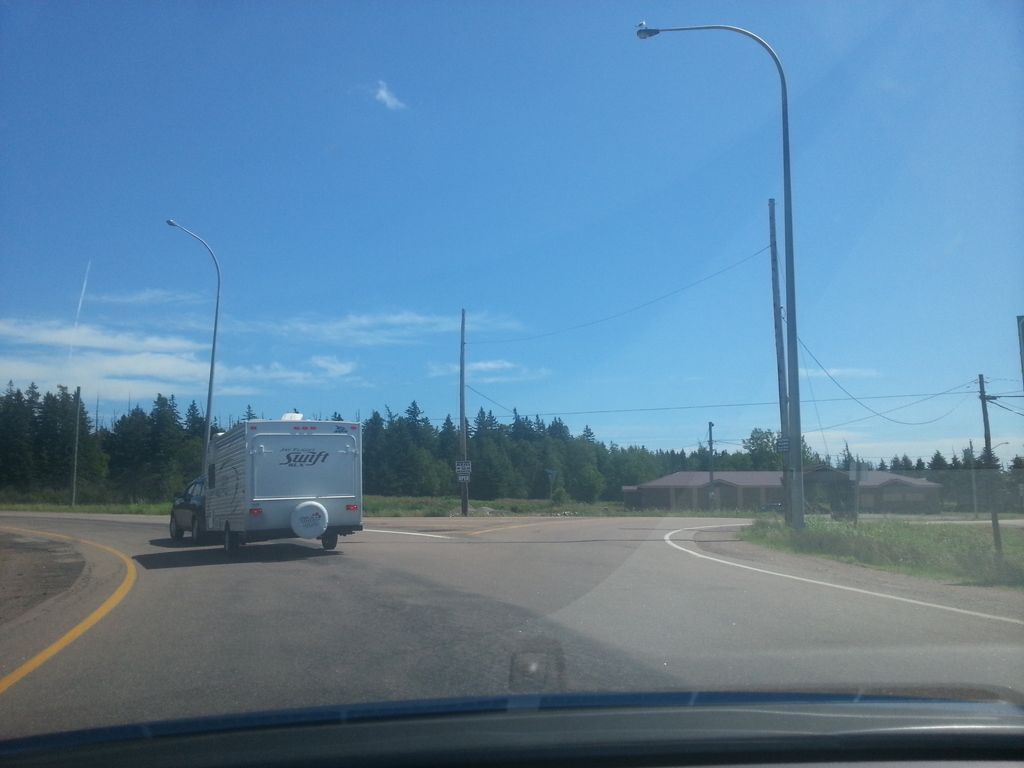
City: charlottetown